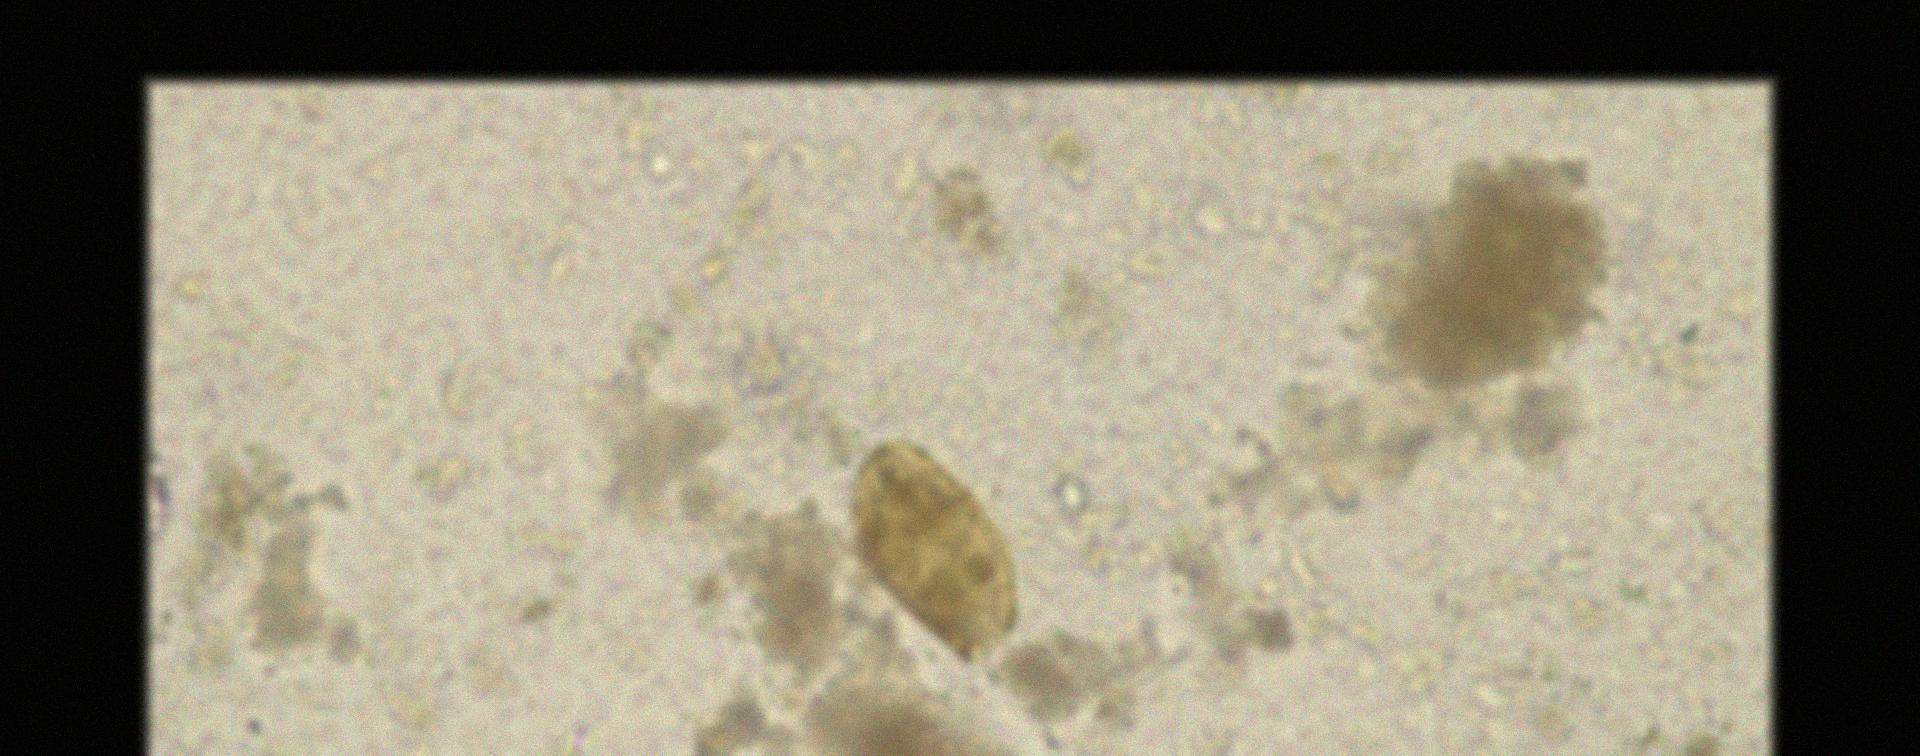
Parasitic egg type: Paragonimus spp